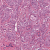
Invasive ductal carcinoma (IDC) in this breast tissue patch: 1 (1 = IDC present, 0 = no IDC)